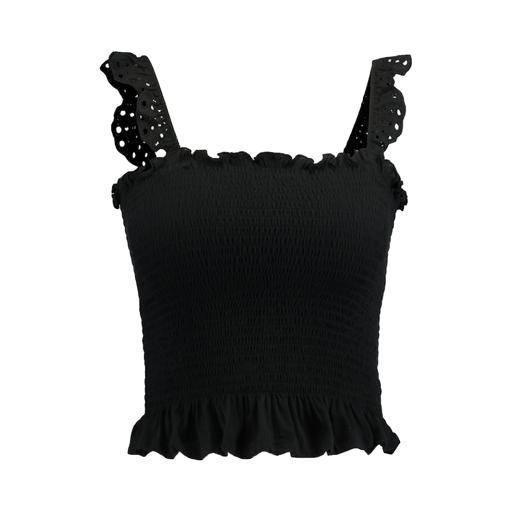
black smocked hem eyelet crop top, black eyelet crop top, black vienna crop top, white background